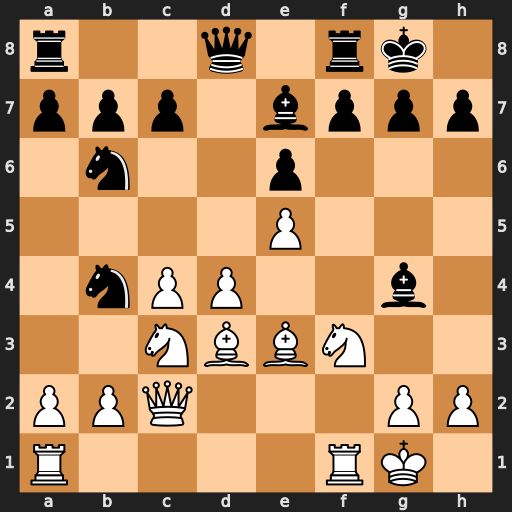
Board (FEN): r2q1rk1/ppp1bppp/1n2p3/4P3/1nPP2b1/2NBBN2/PPQ3PP/R4RK1
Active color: w
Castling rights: -
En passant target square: -
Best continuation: Bxh7+ Kh8 Qe4